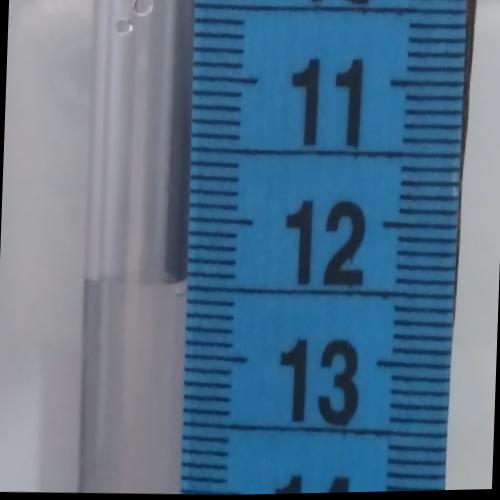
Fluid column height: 12.5 cm